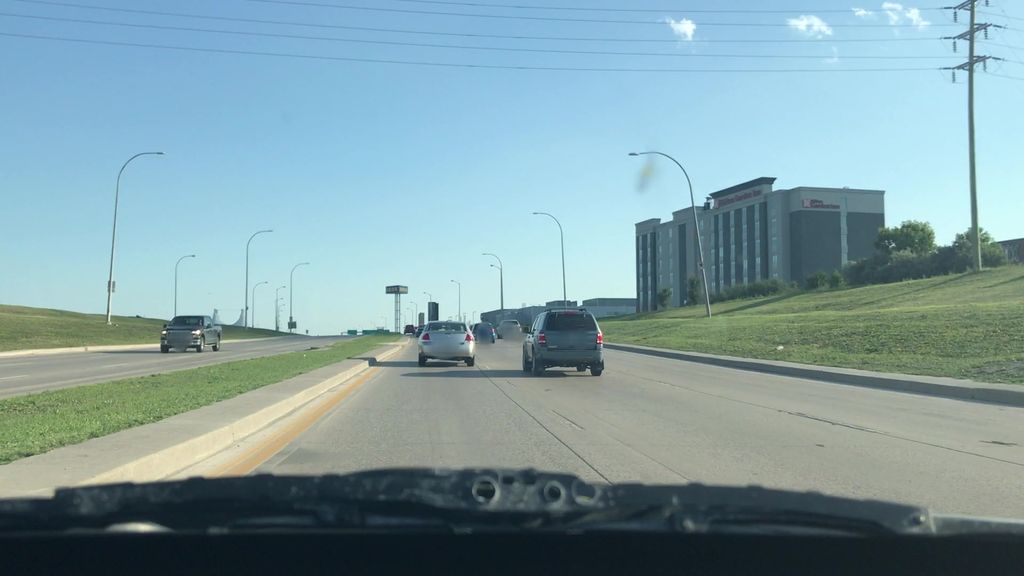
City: winnipeg